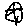
Label: circle